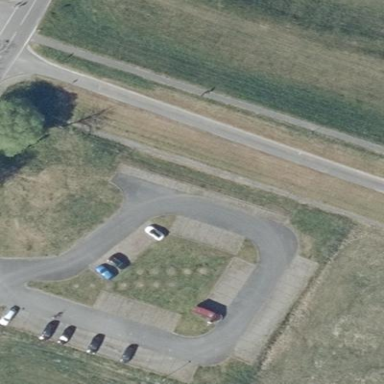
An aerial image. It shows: Parking area with surface.